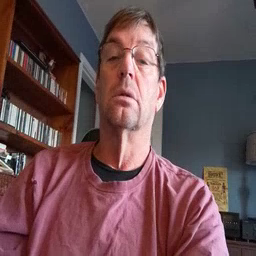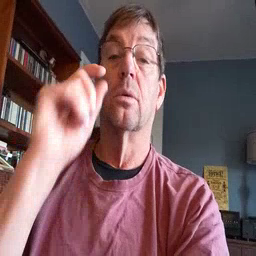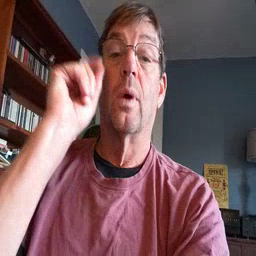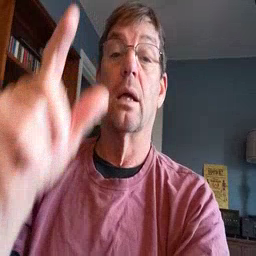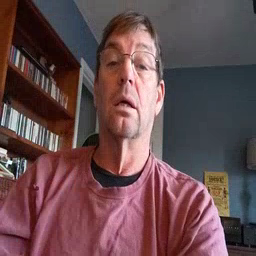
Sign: awake